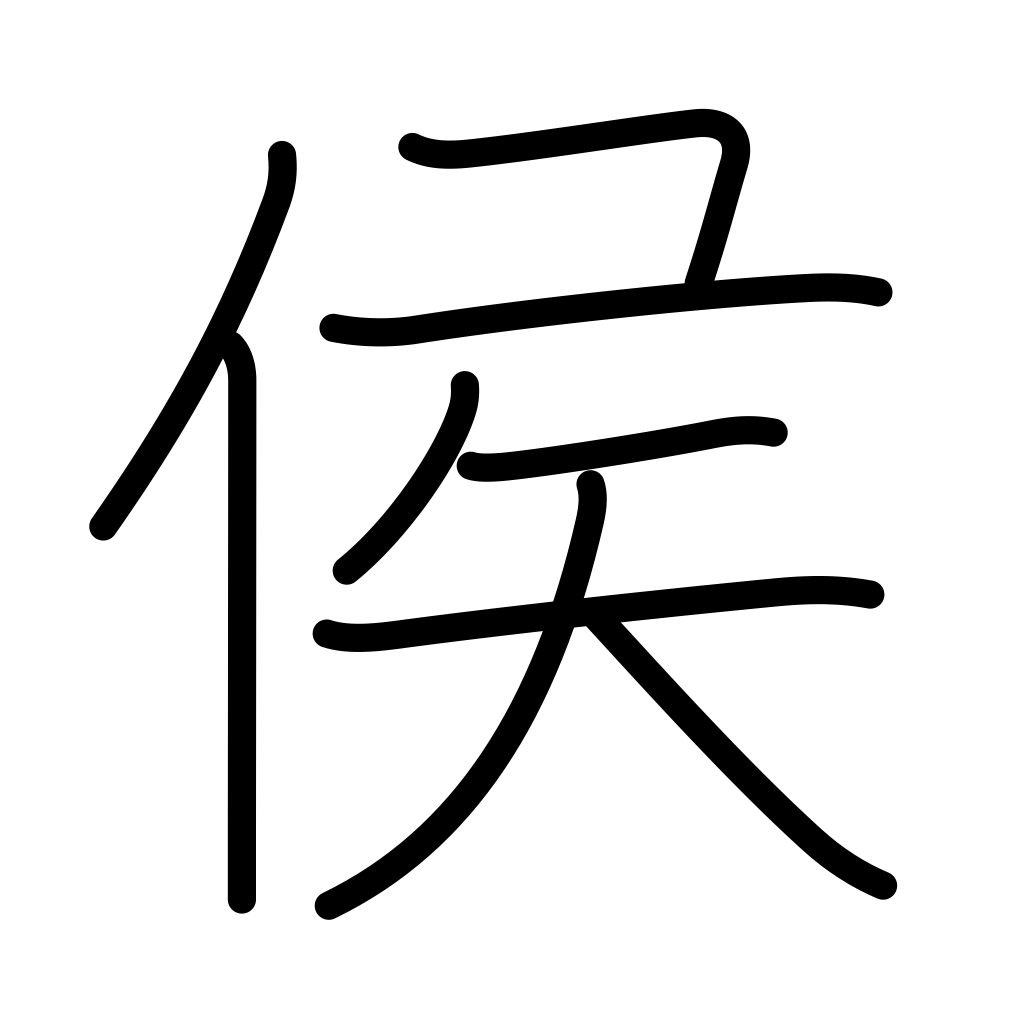
Meaning: marquis, lord, daimyo